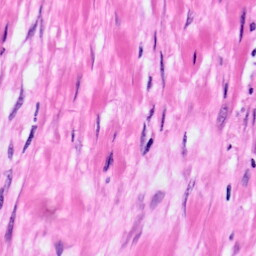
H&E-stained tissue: Pancreatic